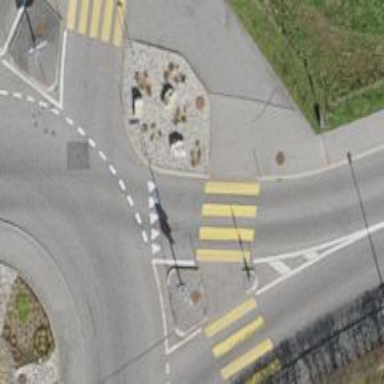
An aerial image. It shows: Uncontrolled zebra crossing with pedestrian island.